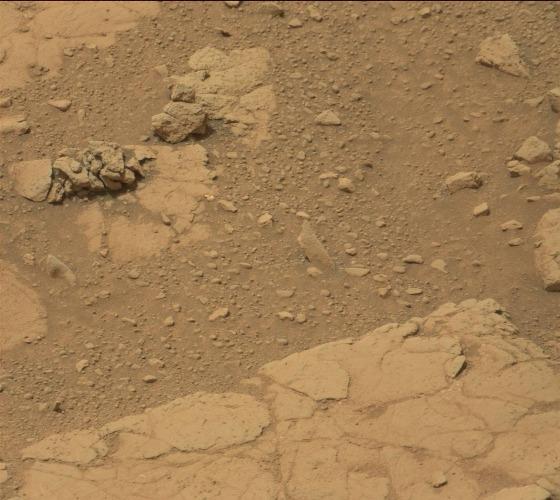
Terrain classes present: Bedrock, Gravel / Sand / Soil, Rock, Shadow